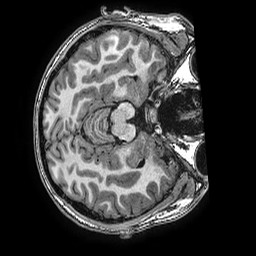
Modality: T1w
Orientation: axial
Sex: male
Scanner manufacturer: ge
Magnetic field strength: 3 T
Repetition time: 0.0077 s
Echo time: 0.003436 s